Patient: sex F, age 43
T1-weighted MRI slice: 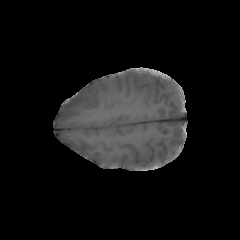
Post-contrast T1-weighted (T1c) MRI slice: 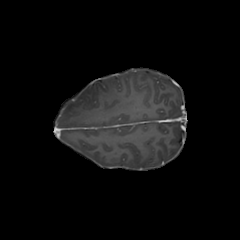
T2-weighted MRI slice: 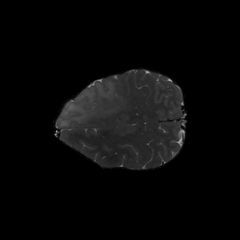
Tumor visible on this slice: yes
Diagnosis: Astrocytoma, IDH-mutant
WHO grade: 3